Question: Im having a problem compiling my project, below is the screenshot of the error where am I having a problem, I tried adding the needed frameworks and used 'CLEAN' function, but still not working.

Thanks for the help. Any help would be much appreciated.
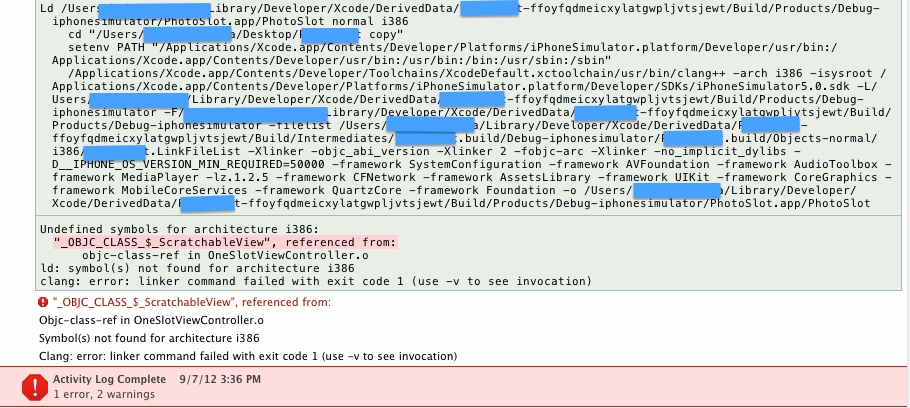
Answer: It looks like that ScratchableView is not included in the link list.
- - - -